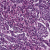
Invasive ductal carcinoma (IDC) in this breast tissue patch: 1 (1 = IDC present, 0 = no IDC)